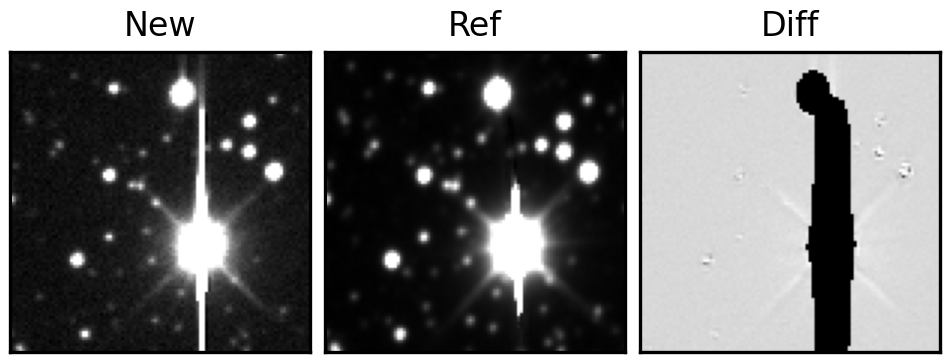
Label: bogus